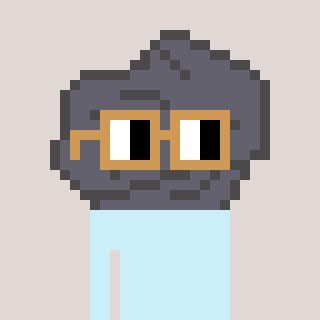
a pixel art character with square brown glasses, a rock-shaped head and a peachy-colored body on a warm background